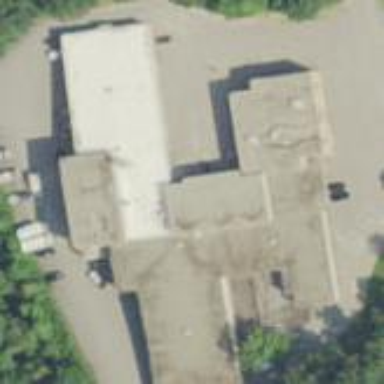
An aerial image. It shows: School building.